Interaction volume radius: 5 \u00c5
Interaction volume height: 15 \u00c5
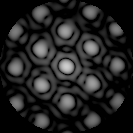
Disorder parameter: 0.1898